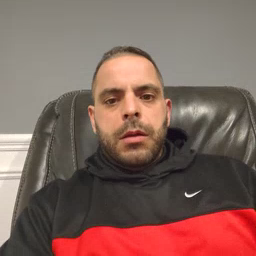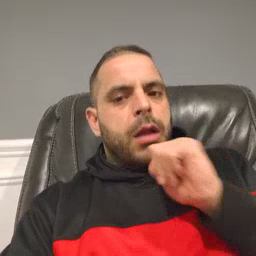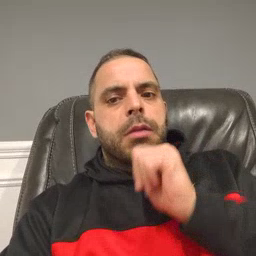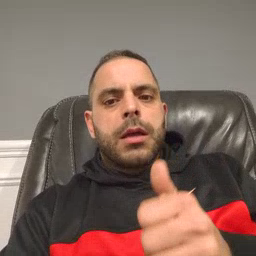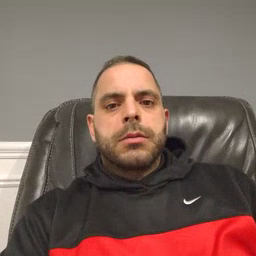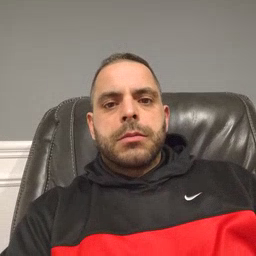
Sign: not